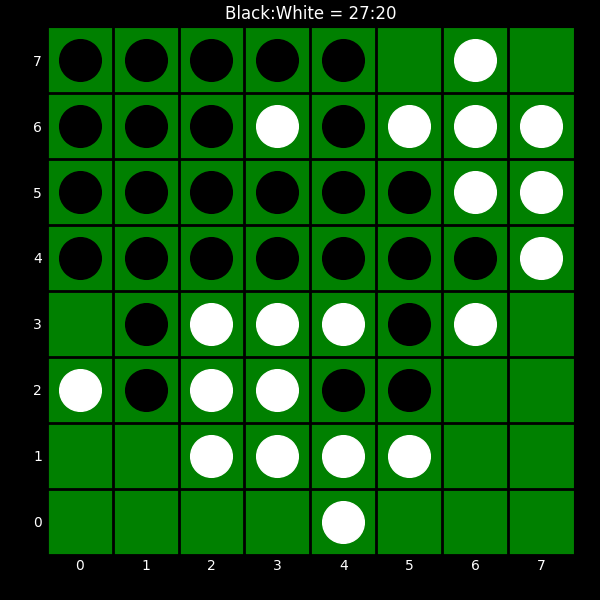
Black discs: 27
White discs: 20